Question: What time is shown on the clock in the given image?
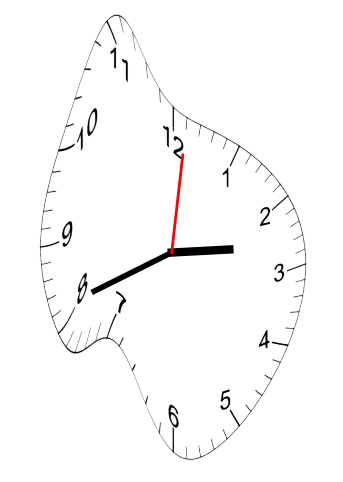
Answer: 02:41:01